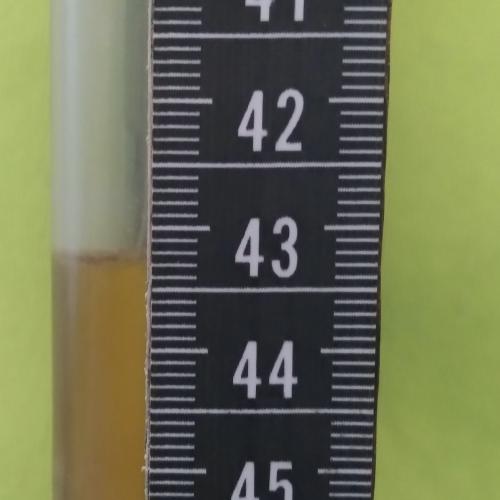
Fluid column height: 43.2 cm